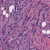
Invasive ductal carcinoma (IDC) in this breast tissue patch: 1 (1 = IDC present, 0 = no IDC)